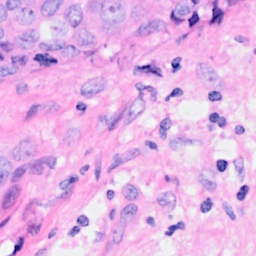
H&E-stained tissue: Breast